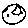
Label: moon